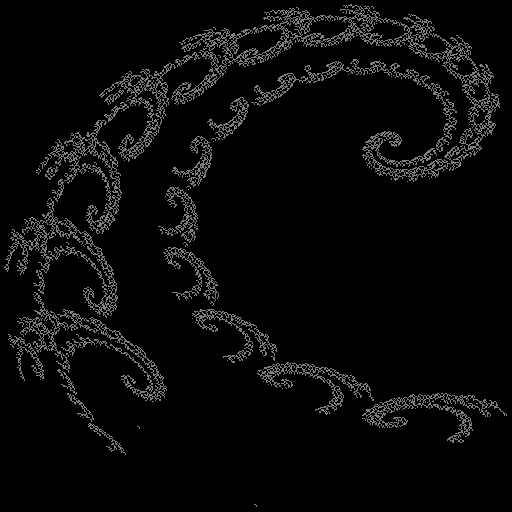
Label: spiral